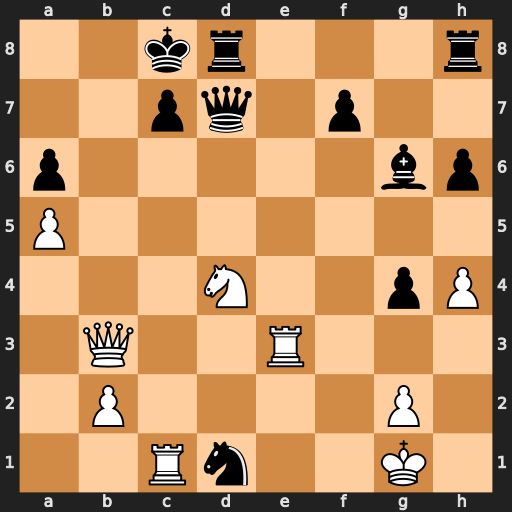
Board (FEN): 2kr3r/2pq1p2/p5bp/P7/3N2pP/1Q2R3/1P4P1/2Rn2K1
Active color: w
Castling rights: -
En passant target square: -
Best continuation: Nc6 Qxc6 Rxc6